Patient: sex M, age 43
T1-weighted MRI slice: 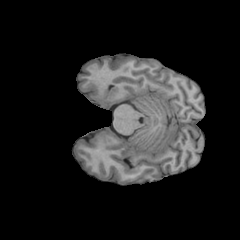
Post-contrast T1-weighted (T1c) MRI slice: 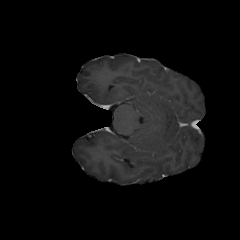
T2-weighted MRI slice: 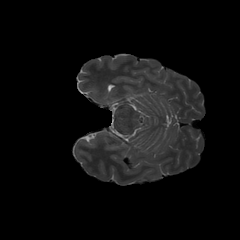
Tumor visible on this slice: no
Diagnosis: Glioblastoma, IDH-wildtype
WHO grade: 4